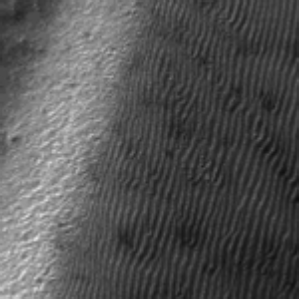
Label: frost